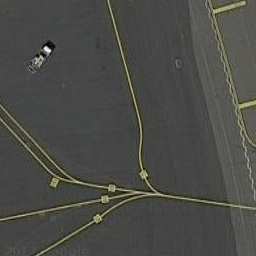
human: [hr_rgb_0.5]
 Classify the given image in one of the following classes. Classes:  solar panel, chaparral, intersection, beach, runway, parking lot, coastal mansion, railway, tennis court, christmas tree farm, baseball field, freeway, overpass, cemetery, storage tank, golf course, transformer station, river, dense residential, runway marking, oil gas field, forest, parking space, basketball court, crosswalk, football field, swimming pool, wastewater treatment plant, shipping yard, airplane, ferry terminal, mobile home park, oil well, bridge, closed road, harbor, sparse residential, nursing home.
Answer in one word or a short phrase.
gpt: runway marking